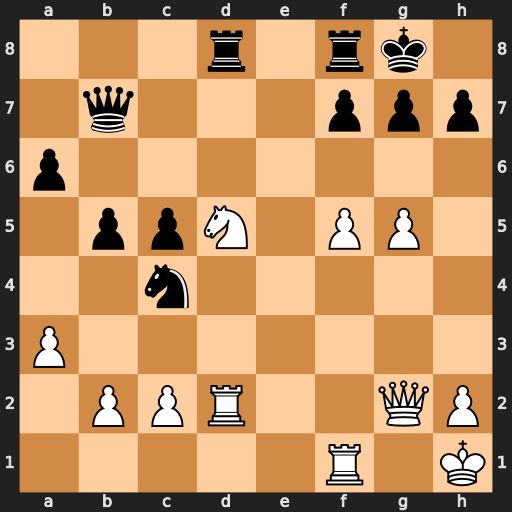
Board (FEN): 3r1rk1/1q3ppp/p7/1ppN1PP1/2n5/P7/1PPR2QP/5R1K
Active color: w
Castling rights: -
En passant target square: -
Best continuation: Nf6+ gxf6 Qxb7